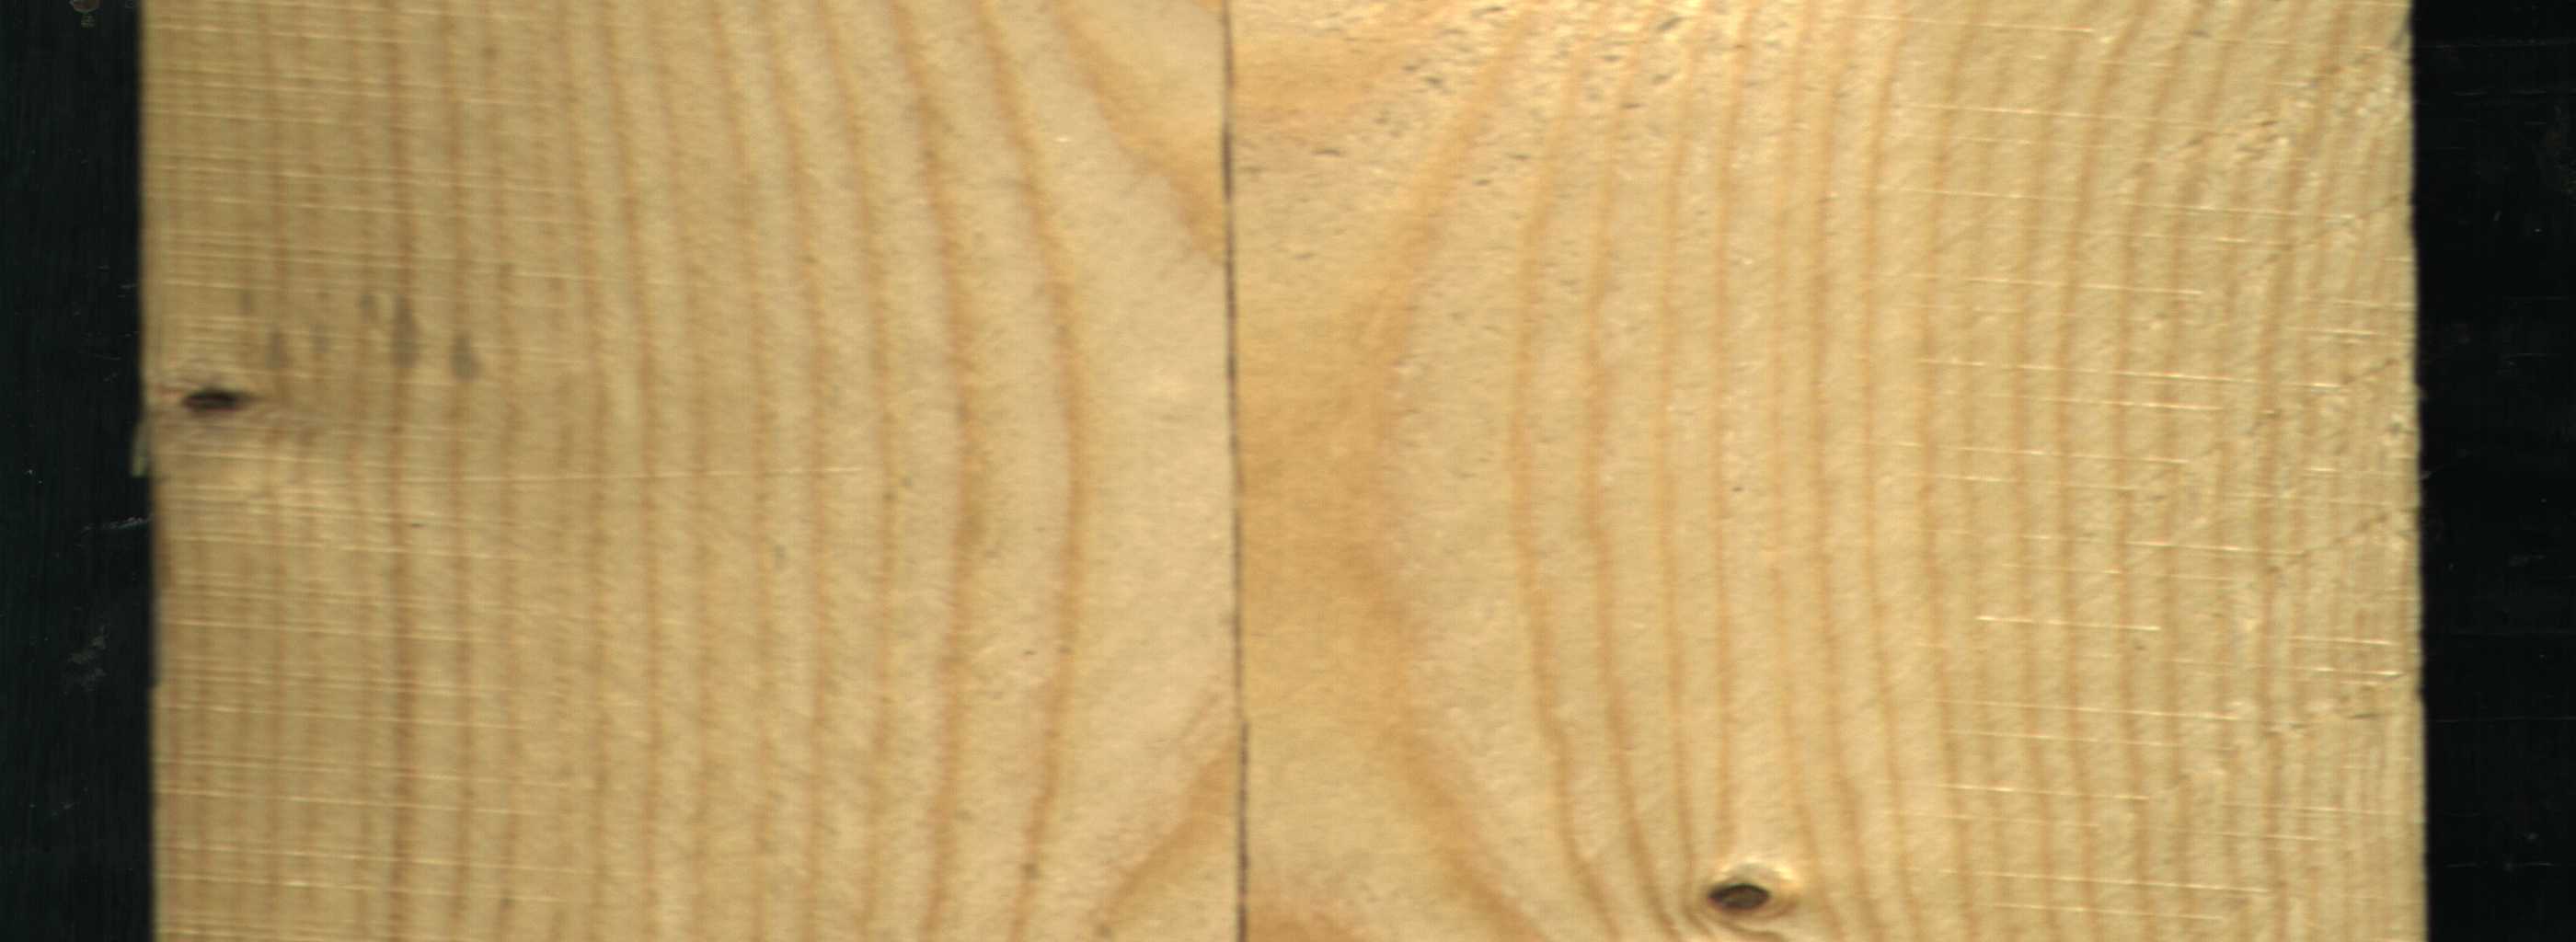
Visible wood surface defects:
Crack
Dead_Knot
Dead_Knot